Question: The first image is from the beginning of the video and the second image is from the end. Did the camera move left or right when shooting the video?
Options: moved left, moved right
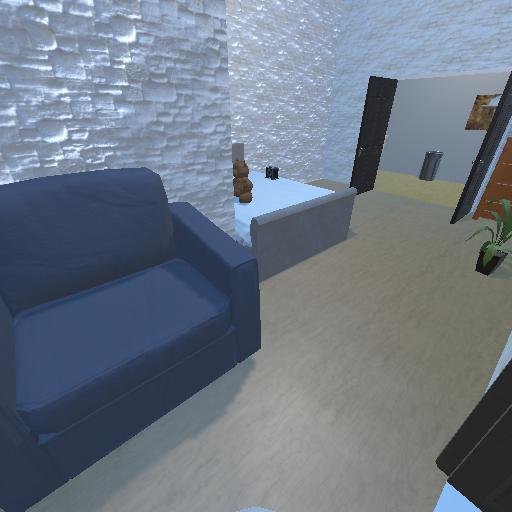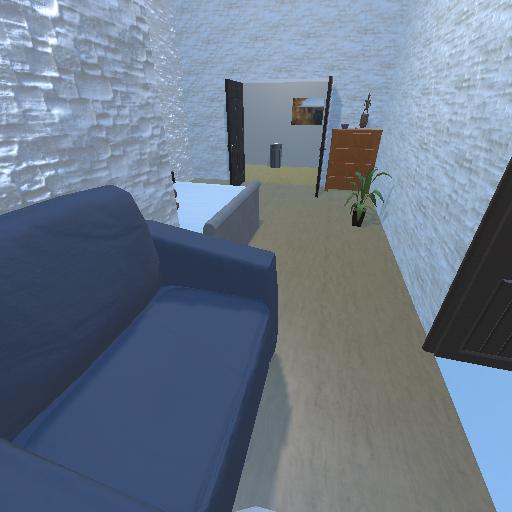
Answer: moved left